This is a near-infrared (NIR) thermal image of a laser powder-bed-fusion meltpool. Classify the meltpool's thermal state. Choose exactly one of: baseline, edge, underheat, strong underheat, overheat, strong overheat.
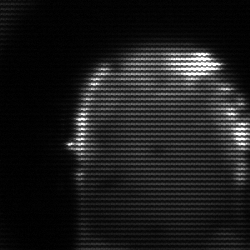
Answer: baseline